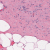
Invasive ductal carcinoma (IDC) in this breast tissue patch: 0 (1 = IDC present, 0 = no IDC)